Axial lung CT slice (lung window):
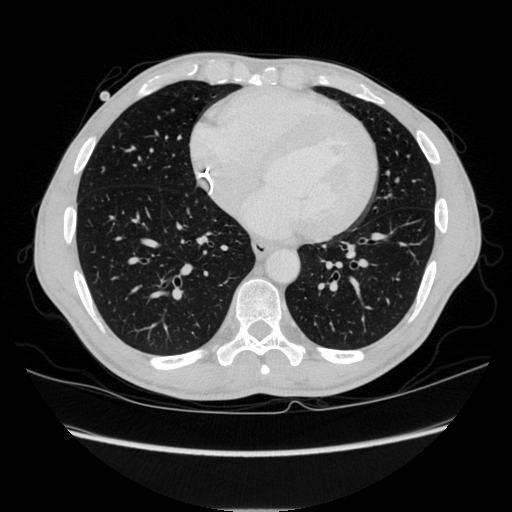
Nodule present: no